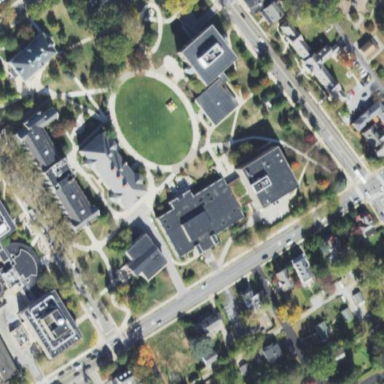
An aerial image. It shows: University building.